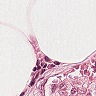
Metastatic tissue present: no